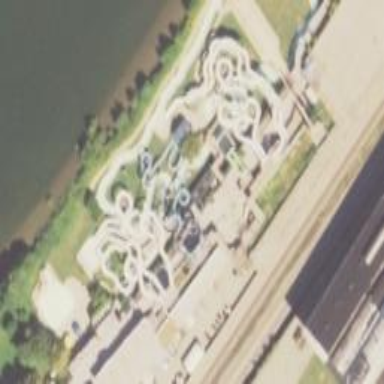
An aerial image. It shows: Canal featuring water slide attraction.